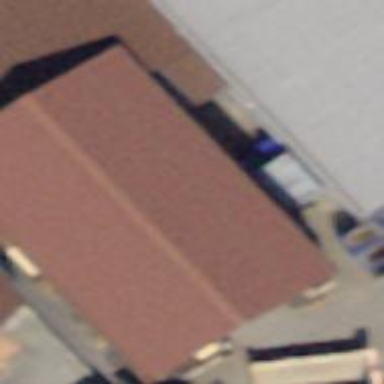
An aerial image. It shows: Warehouse.